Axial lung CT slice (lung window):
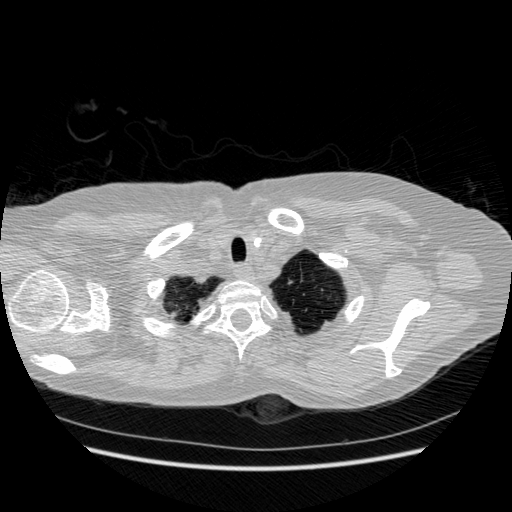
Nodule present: no